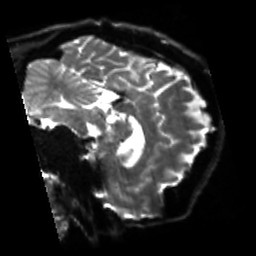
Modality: sbref
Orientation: sagittal
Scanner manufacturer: siemens
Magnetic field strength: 3 T
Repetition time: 4 s
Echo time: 0.0594 s